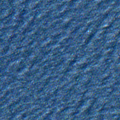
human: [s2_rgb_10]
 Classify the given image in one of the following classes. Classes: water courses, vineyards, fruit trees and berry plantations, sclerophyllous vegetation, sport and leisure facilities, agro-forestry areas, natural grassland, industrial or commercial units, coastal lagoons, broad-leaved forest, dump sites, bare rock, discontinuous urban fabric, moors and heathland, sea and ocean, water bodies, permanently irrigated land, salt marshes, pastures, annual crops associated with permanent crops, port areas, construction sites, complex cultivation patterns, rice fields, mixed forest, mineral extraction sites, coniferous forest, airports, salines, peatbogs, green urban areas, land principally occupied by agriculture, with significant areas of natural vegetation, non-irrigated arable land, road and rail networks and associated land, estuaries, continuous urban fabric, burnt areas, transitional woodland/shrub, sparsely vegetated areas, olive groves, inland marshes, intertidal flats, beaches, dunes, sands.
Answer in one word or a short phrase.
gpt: sea and ocean